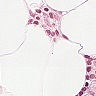
Metastatic tissue present: no